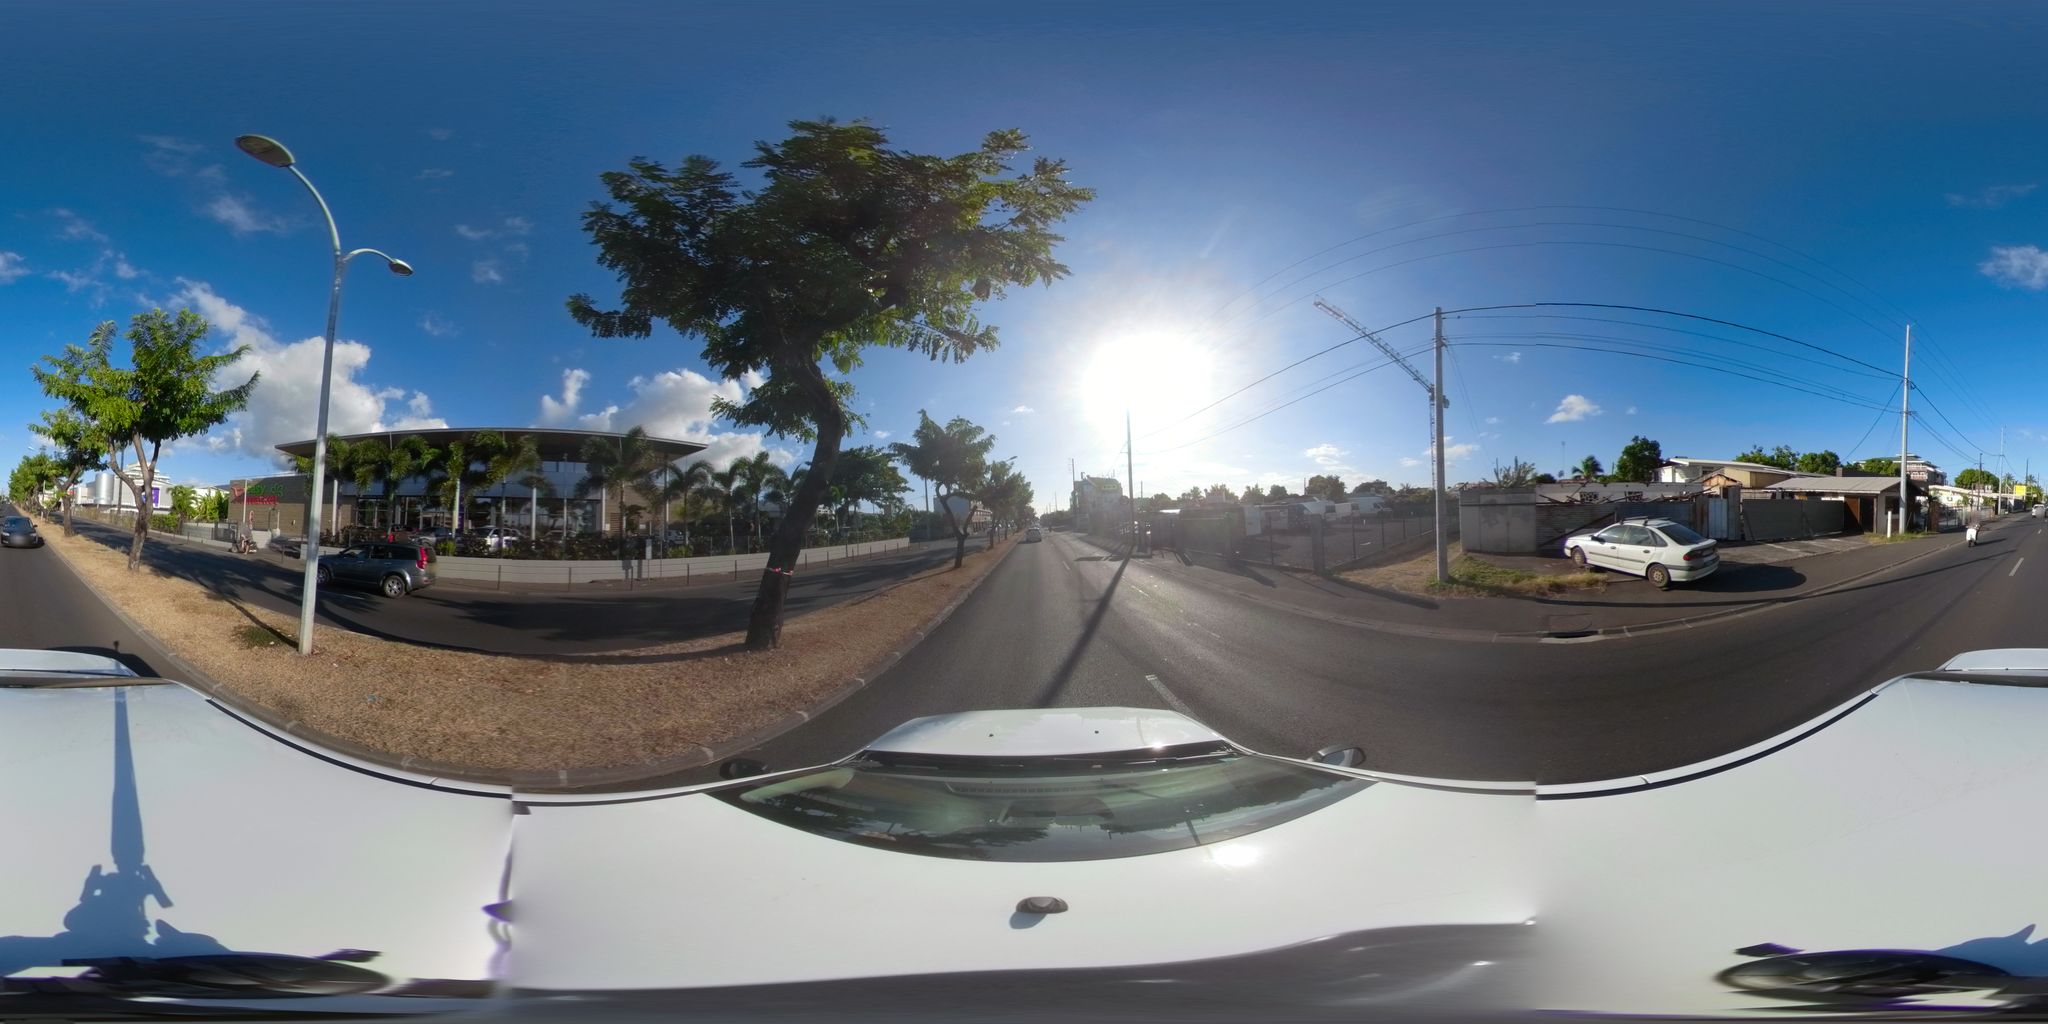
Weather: clear
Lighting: day
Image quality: good
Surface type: cycling surface
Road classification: primary
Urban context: urban centre
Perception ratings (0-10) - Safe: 0.65, Lively: 1.68, Beautiful: 6.74, Boring: 2.59, Depressing: 4.45, Wealthy: 2.51